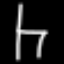
Label: chair